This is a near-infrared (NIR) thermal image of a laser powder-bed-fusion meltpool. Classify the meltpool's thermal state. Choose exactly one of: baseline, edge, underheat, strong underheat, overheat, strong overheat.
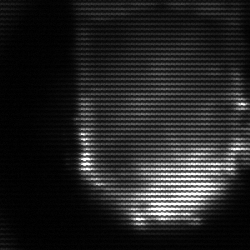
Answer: baseline